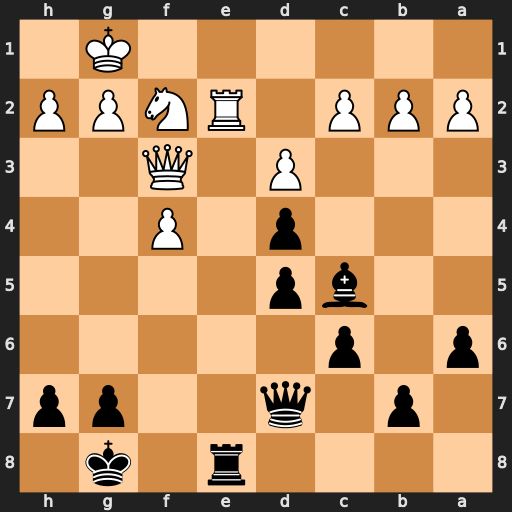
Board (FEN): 4r1k1/1p1q2pp/p1p5/2bp4/3p1P2/3P1Q2/PPP1RNPP/6K1
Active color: b
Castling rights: -
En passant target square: -
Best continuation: Re3 Qh5 g6